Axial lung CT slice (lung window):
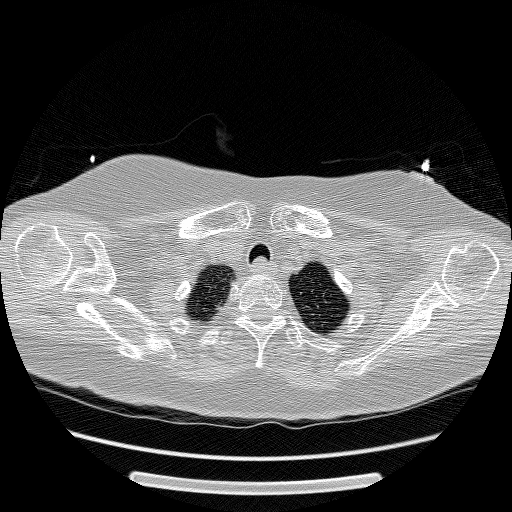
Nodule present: no